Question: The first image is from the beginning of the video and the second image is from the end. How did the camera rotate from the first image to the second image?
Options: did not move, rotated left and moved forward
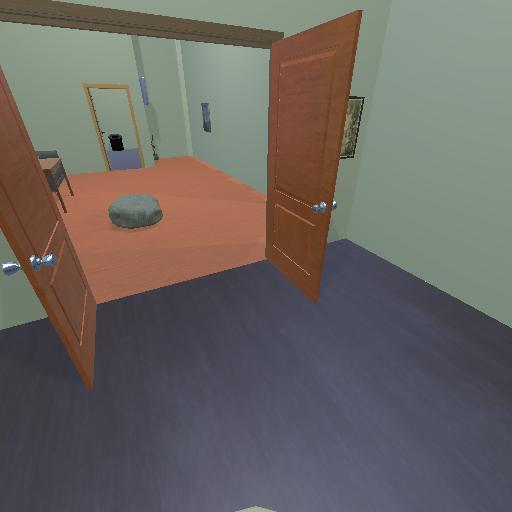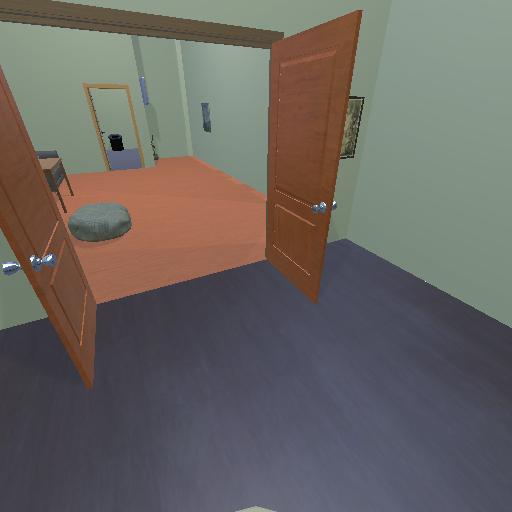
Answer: did not move